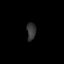
Tissue: prostate
Cell type: T cells
Senescence score: 0.3413
Nuclear area (px): 155
Mean DAPI intensity: 53.123